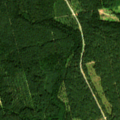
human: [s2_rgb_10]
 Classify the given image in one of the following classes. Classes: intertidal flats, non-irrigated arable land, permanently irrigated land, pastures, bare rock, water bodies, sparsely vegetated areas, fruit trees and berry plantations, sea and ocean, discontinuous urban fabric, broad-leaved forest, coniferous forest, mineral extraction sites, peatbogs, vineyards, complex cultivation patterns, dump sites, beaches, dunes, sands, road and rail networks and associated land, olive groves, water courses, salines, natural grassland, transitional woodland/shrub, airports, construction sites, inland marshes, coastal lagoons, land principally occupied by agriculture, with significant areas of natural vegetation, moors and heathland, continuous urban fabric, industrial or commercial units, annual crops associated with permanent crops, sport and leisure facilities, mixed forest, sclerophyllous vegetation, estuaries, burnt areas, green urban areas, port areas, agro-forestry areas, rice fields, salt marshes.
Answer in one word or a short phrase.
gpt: land principally occupied by agriculture, with significant areas of natural vegetation, coniferous forest, mixed forest